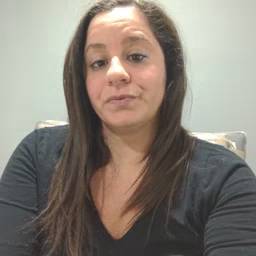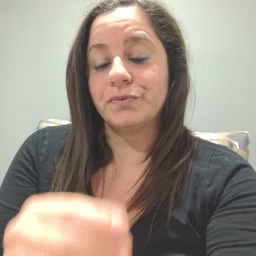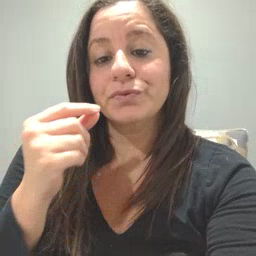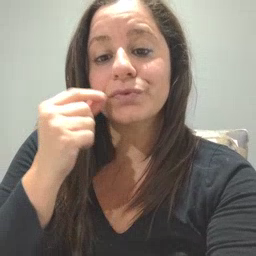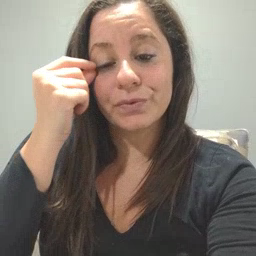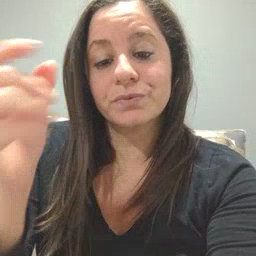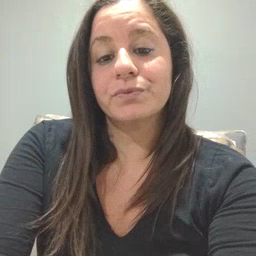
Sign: store